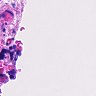
Metastatic tissue present: no